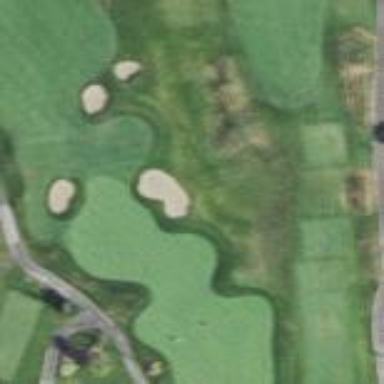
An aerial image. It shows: Green golf area with grass land use.